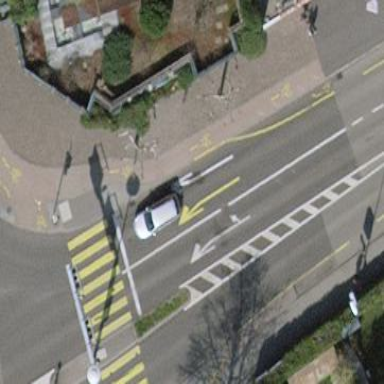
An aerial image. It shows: Cycleway area on the road.